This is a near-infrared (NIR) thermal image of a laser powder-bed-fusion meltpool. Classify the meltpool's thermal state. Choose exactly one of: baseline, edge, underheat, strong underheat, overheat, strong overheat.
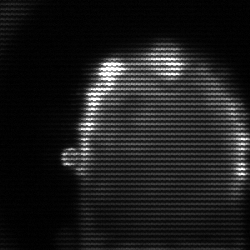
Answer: baseline